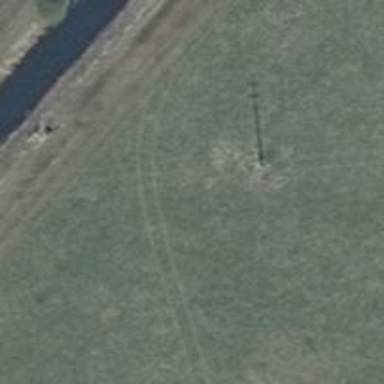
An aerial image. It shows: Power line with three cables.